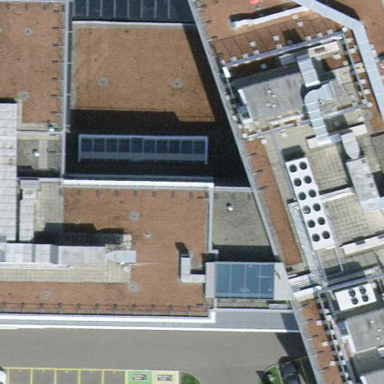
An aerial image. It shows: Office building with flat roof.